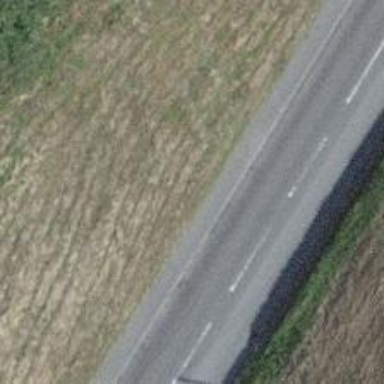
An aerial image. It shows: Asphalt road classified as primary highway.